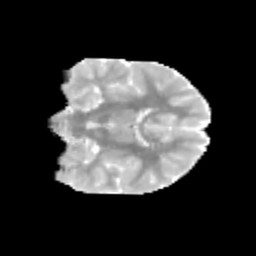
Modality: MD
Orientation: coronal
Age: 9
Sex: male
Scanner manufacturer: siemens
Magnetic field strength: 3 T
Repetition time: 3.8 s
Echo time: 0.07 s